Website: ulta-beauty
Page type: billing-address
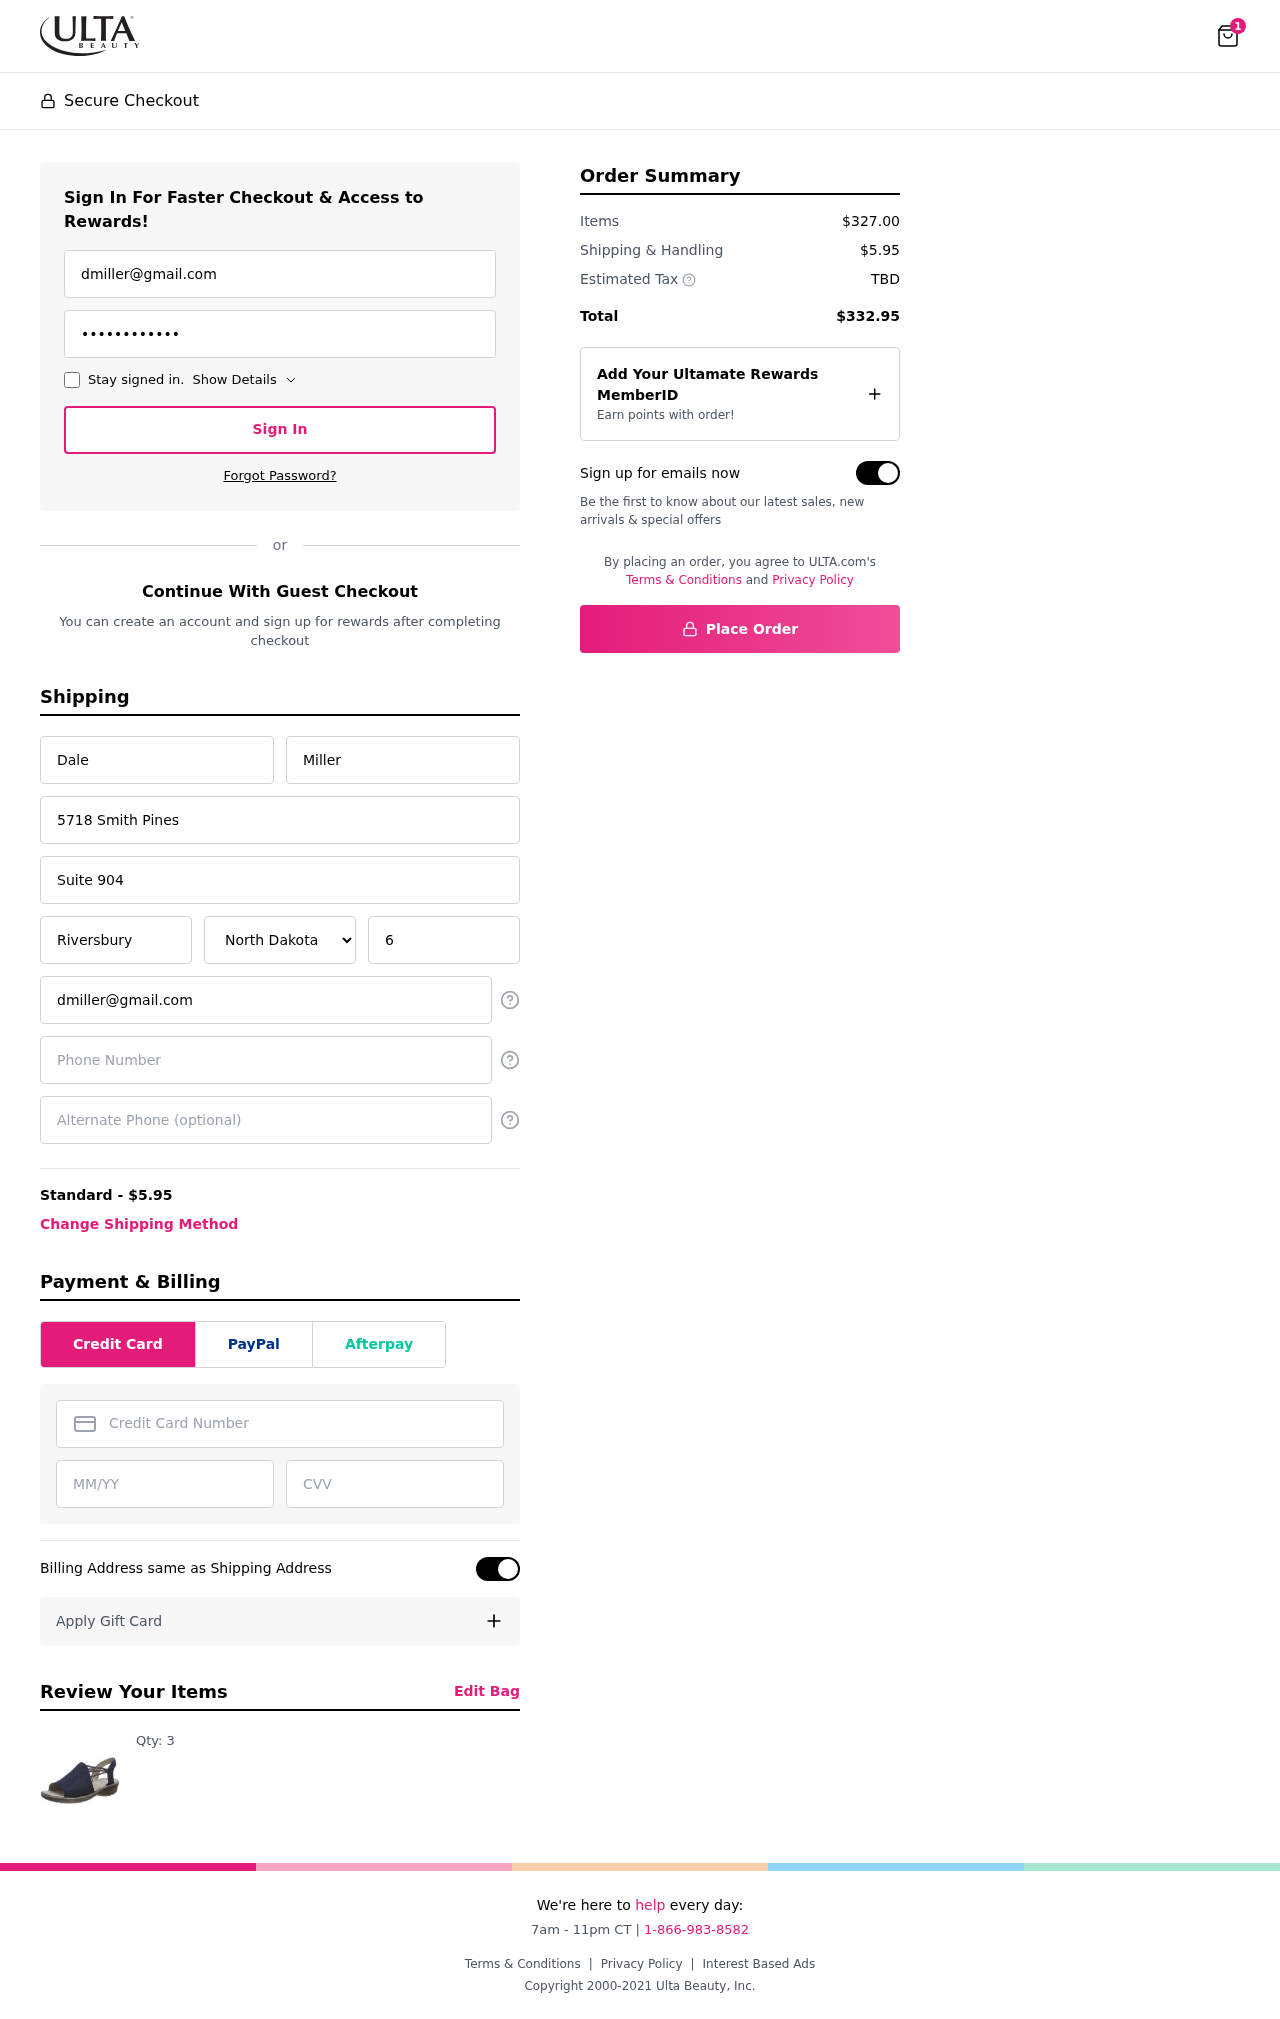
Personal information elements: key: PII_STATE
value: North Dakota
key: PII_EMAIL
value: dmiller@gmail.com
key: PII_FIRSTNAME
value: Dale
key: PII_LASTNAME
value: Miller
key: PII_STREET
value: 5718 Smith Pines
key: PII_STREET2
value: Suite 904
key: PII_CITY
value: Riversbury
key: PII_POSTCODE
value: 67706
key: PII_PHONE
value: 8257595058
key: PII_CARD_NUMBER
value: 6590 1491 3266 4499
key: PII_CARD_EXPIRY
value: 03/27
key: PII_CARD_CVV
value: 499
Product elements: key: PRODUCT1_QUANTITY
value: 3
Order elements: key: ORDER_NUM_ITEMS
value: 1
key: ORDER_SHIPPING_COST
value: $5.95
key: ORDER_SUBTOTAL
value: $327.00
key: ORDER_TOTAL
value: $332.95